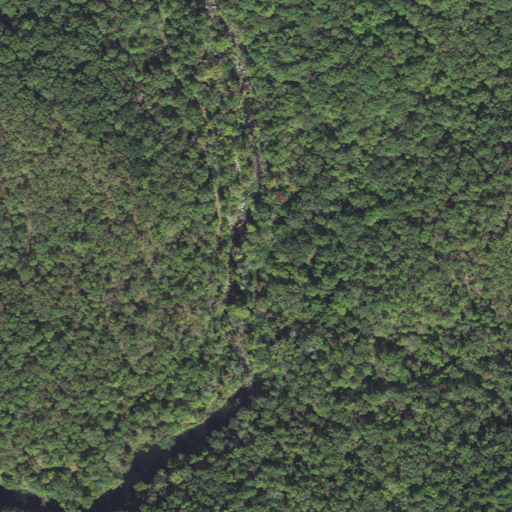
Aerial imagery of valley in Arkansas named Kettle Hollow containing deciduous forest, mixed forest, and evergreen forest